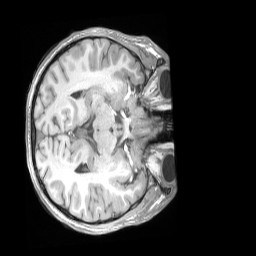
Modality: T1w
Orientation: axial
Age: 25
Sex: male
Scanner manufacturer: siemens
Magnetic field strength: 3 T
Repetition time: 2.53 s
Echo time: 0.00164 s